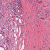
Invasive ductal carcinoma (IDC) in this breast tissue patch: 1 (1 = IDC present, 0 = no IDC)